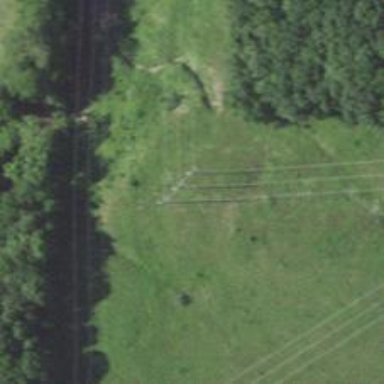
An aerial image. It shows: H-frame power tower with distinctive design.